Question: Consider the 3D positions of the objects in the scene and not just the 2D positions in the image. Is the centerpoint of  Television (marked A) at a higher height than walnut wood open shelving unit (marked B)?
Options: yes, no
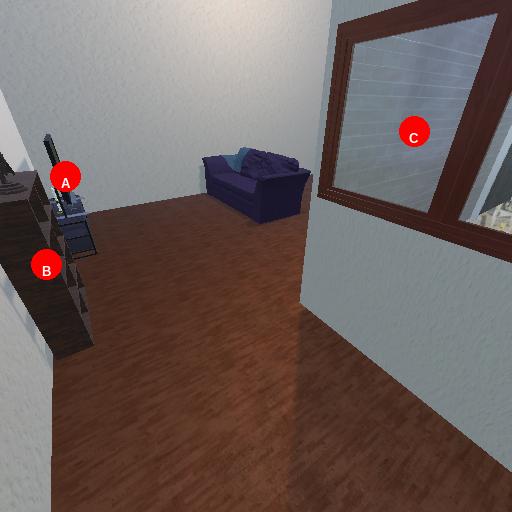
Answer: yes